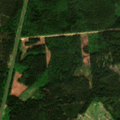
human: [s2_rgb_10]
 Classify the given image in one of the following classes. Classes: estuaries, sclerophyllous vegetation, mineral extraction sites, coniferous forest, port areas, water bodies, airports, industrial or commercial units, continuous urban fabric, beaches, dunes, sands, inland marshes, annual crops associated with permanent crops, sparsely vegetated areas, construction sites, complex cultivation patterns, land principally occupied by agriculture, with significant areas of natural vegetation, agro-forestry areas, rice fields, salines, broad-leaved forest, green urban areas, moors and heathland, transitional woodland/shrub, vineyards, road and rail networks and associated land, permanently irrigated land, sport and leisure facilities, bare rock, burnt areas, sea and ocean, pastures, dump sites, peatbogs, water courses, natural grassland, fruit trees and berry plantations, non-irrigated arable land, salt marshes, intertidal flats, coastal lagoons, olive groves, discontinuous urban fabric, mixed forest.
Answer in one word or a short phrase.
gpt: complex cultivation patterns, coniferous forest, mixed forest